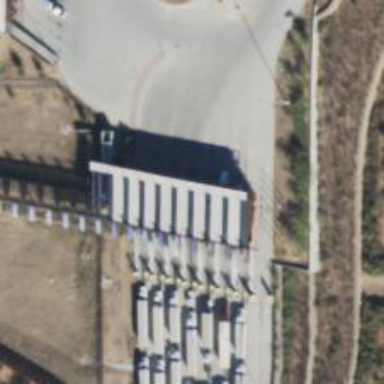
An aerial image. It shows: Border control barrier.